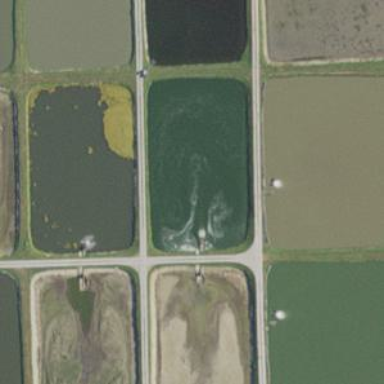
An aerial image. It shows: Image of aquaculture area surrounded by water.